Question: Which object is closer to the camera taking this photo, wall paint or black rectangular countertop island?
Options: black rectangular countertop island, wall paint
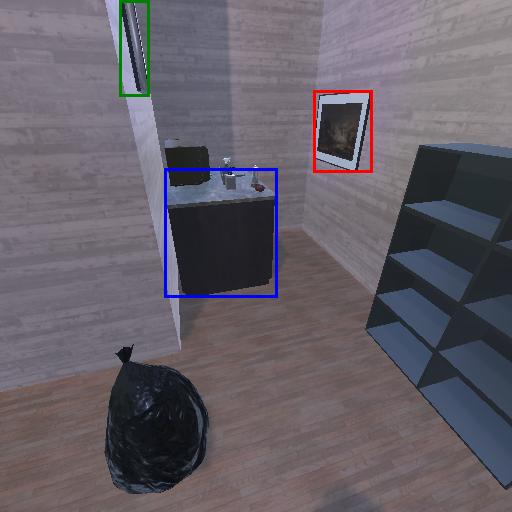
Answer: black rectangular countertop island